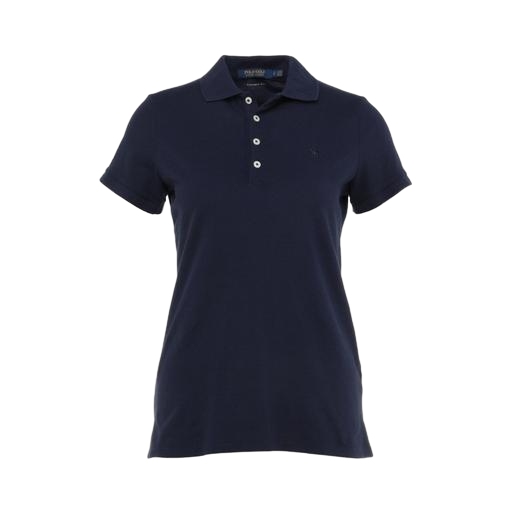
blue skinny-fit stretch polo shirt, skinny-fit stretch polo shirt, blue skinny-fit polo shirt, white background